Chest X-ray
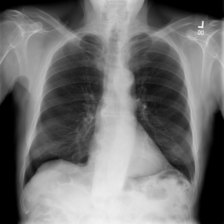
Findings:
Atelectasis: negative
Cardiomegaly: negative
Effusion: negative
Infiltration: negative
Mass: negative
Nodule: negative
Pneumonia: negative
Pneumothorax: negative
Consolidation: negative
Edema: negative
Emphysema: negative
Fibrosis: negative
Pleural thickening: negative
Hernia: negative